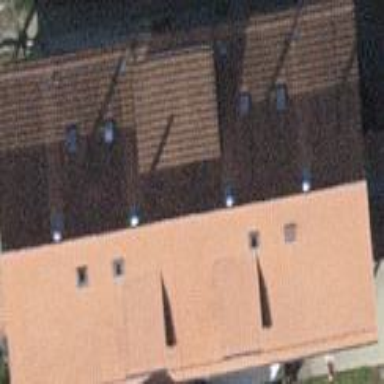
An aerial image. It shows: Terrace building.